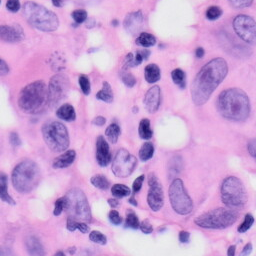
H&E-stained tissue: Skin